Interaction volume radius: 10 \u00c5
Interaction volume height: 25 \u00c5
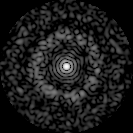
Disorder parameter: 0.8393